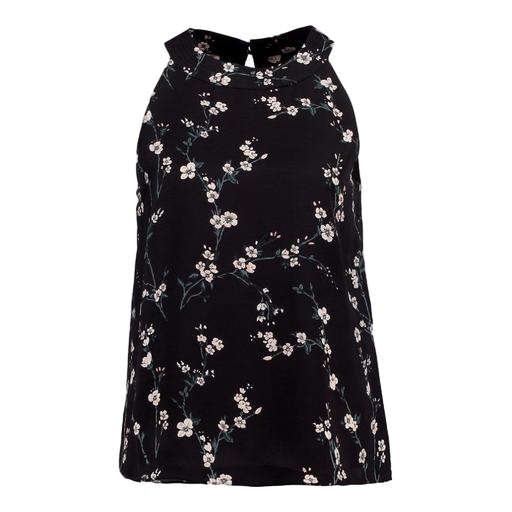
black sleeveless floral-print shirt, black floral-print sleeveless top, black floral-print halter top, white background